Question: I am running a sub expect script from a bash script that provisions a vms here, and am not getting my expected result (ala, password = foo). Here is what I'm running, help appr
'''
## Create generic(s) for Vagrant
groupadd admin
useradd -G admin vagrant
/usr/bin/expect -dc 'expect {
eval spawn passwd vagrant
set prompt ":|#|\\$" ## use correct prompt
interact -o -nobuffer -re $prompt return ## must be done twice due to week passwd
send "vagrant
"
interact -o -nobuffer -re $prompt return
send "vagrant
"
interact
}'
'''
Here is a screen cap of the debug

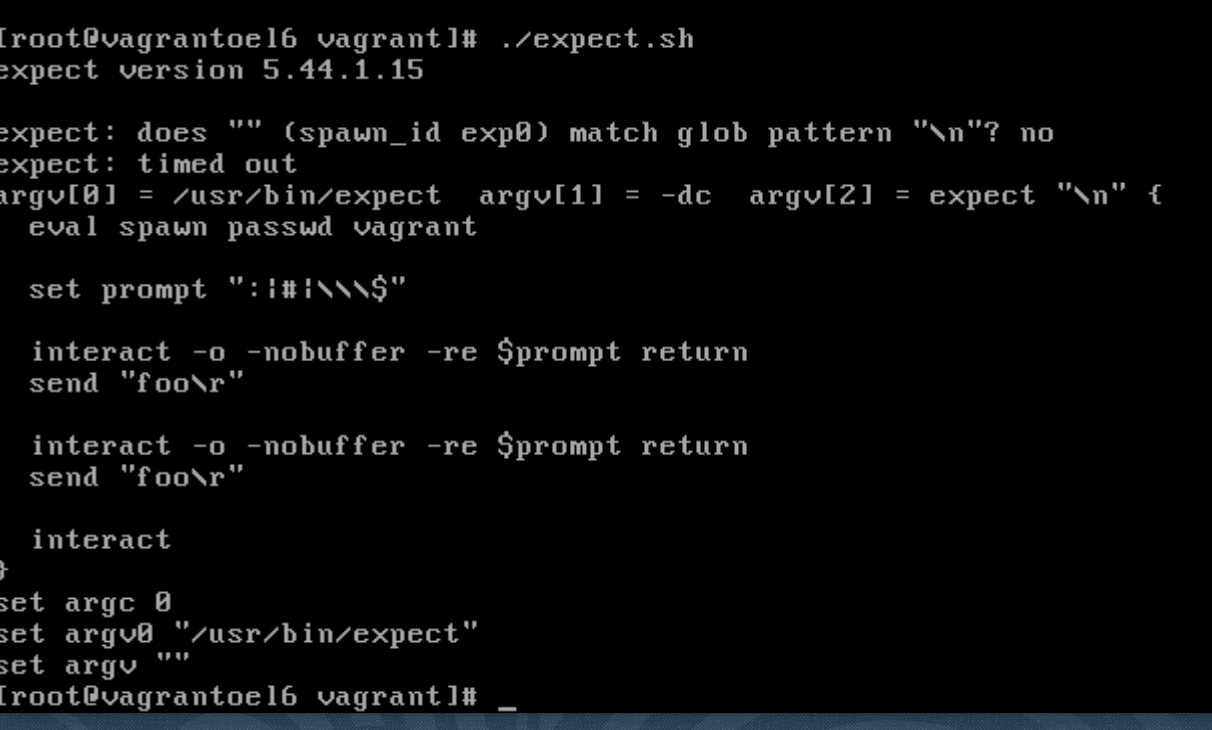
Answer: Your 'expect' code can be optimized with the use of 'exp_continue' as shown below.
'''
PASSWD=$(expect -c '
log_user 0
proc abort {} {
puts "Error with setting password?"
exit 1
}
spawn passwd vagrant
expect {
password: { send "vagrant
";exp_continue }
default abort
eof
}
puts "User Vagrant has had password set..."
')
'''